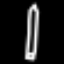
Label: pencil